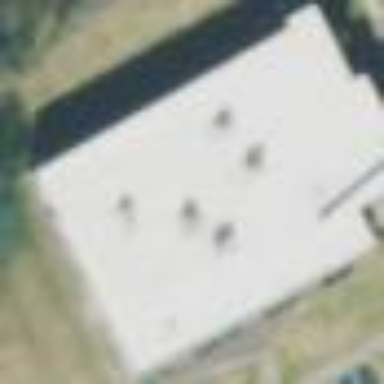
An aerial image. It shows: Commercial building.